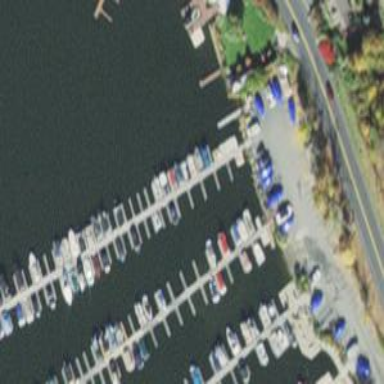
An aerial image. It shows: Man-made pier.